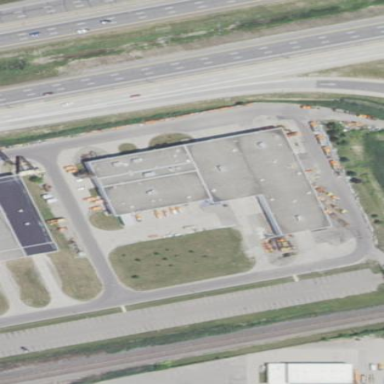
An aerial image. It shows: Warehouse.